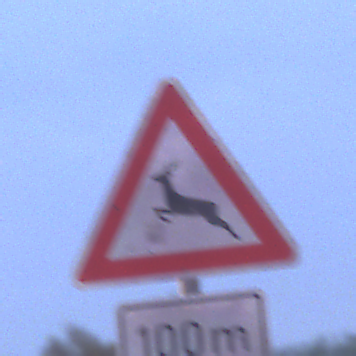
Verkehrszeichen: WildwechselRechts
Zusatzzeichen unten: Entfernungsangaben1
Umgebung: Outdoor, Urban
Tageszeit: Night
Wetter: PartlyCloudy
Licht: Artificial
Jahreszeit: NotSpecified
Kontrast: HighContrast